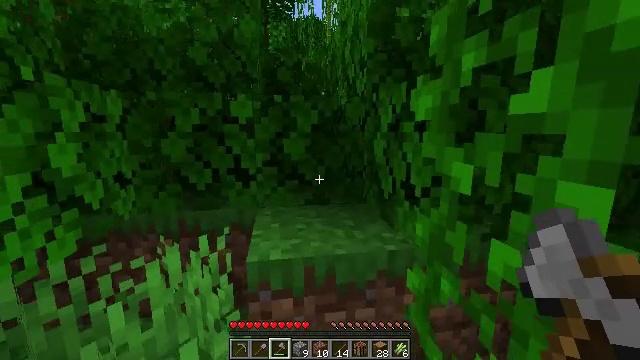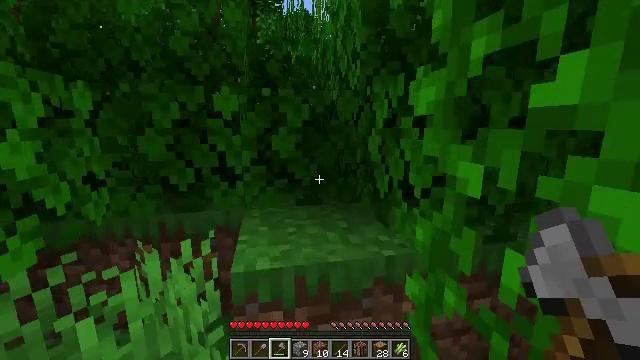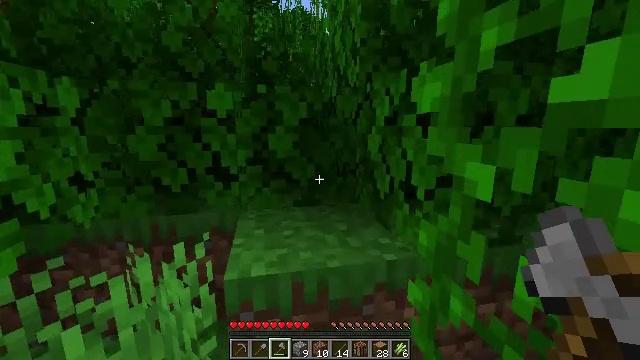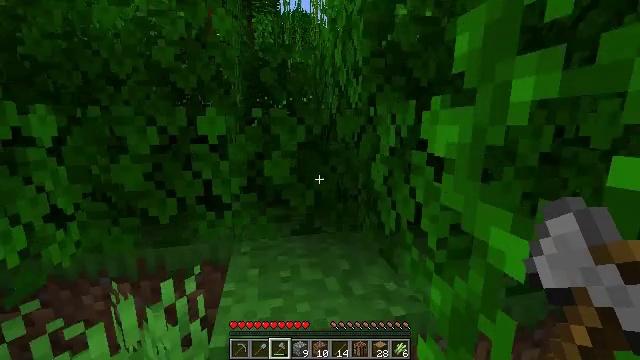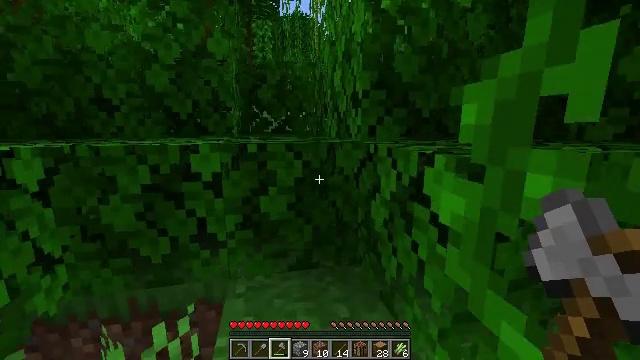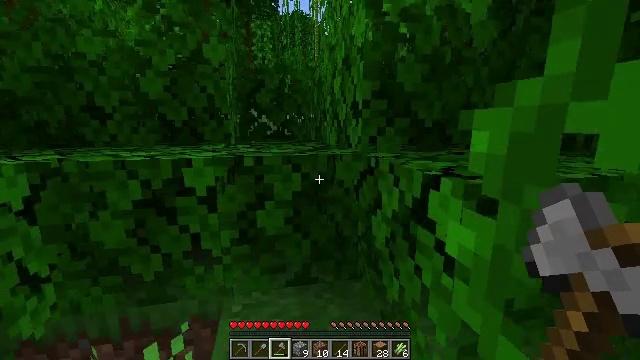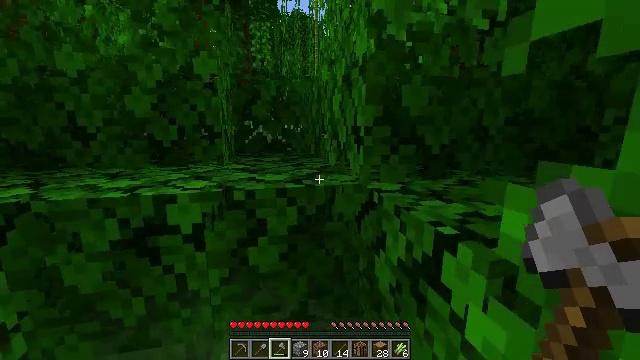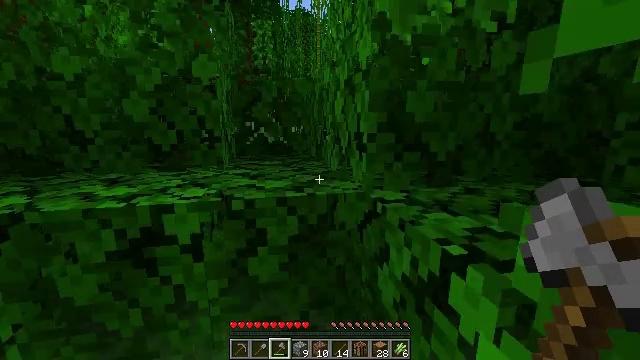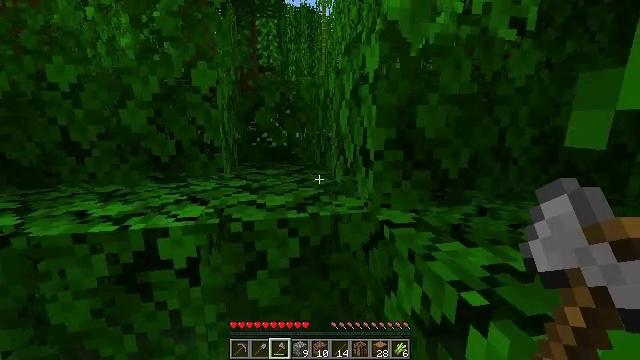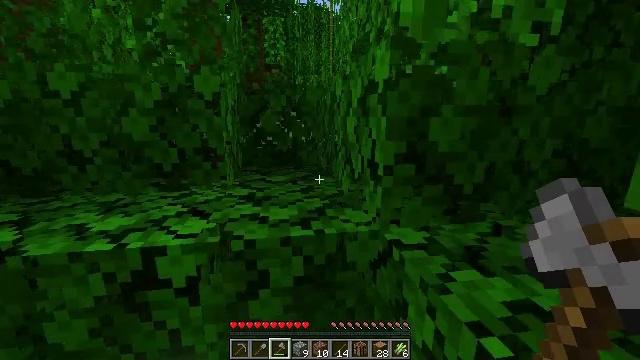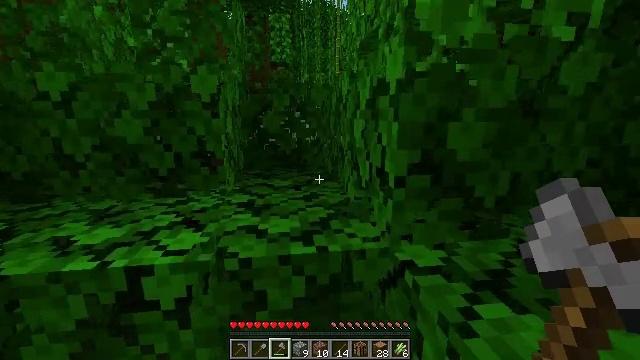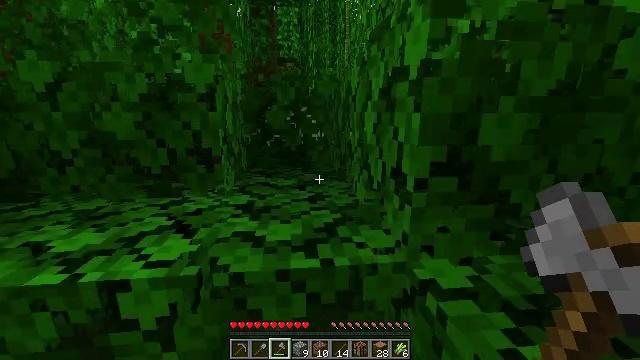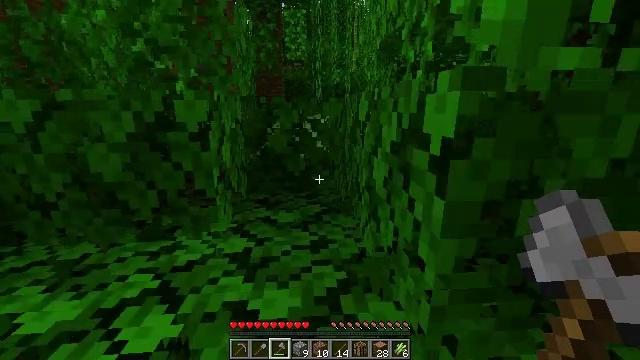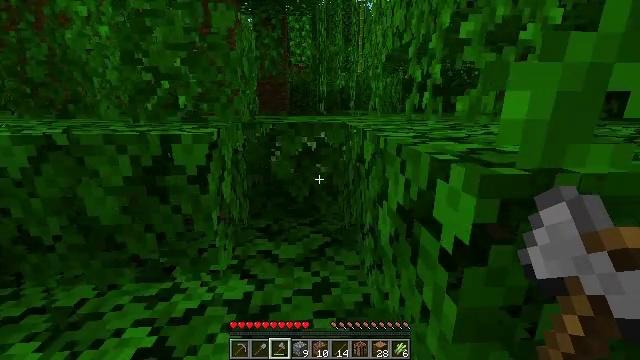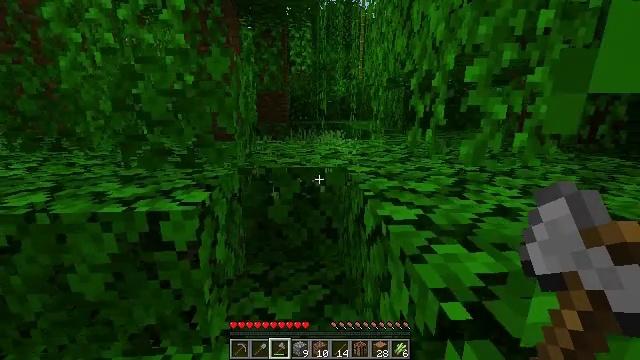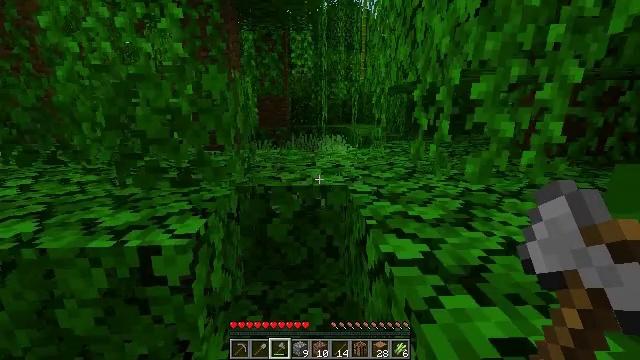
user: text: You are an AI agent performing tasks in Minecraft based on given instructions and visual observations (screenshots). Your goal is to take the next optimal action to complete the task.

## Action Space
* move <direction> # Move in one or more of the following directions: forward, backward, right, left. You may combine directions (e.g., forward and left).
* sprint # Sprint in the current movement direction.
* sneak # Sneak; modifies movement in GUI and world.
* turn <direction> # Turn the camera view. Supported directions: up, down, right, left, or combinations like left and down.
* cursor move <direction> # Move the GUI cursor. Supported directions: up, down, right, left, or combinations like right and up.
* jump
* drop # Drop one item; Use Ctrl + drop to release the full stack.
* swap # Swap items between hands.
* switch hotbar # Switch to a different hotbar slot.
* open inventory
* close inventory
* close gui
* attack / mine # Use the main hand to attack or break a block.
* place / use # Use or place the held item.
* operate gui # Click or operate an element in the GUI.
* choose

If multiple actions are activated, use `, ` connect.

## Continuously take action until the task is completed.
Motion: motion action
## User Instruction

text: Collect some bamboo.
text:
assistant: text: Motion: move forward, turn right
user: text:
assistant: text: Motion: move forward
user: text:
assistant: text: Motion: move forward, jump
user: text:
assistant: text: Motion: move forward, jump
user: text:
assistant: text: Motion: move forward, jump
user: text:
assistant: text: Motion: move forward, jump
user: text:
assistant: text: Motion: move forward, jump
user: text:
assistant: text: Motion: move forward, turn left
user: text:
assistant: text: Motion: move forward, turn left
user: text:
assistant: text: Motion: move forward, turn left
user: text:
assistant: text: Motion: move forward, turn left
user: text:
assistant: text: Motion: move forward, turn left, jump
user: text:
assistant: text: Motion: move forward, turn left, jump
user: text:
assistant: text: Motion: move forward, jump
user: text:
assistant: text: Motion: move forward, jump
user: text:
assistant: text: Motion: move forward, jump
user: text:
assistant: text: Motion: move forward
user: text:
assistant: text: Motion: move forward
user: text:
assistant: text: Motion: move forward
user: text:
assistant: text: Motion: move forward
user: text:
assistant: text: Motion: move forward
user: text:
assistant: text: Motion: move forward
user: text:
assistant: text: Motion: move forward, jump
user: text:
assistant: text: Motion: move forward, turn right, jump
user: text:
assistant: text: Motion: move forward, turn right, jump
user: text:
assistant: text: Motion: move forward, turn right, jump
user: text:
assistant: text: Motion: move forward, turn right, jump
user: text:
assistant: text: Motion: move forward
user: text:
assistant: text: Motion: move forward
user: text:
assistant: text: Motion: move forward